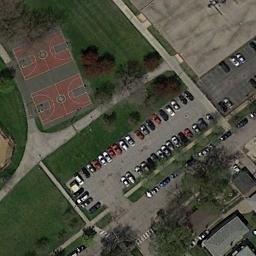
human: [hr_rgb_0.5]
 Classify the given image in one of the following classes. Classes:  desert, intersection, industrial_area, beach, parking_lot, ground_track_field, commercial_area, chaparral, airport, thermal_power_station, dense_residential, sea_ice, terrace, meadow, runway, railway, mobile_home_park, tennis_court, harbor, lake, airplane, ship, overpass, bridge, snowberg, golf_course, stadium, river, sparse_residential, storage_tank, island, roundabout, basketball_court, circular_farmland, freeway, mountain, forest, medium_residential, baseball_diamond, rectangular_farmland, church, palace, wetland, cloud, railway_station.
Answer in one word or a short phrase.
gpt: basketball_court